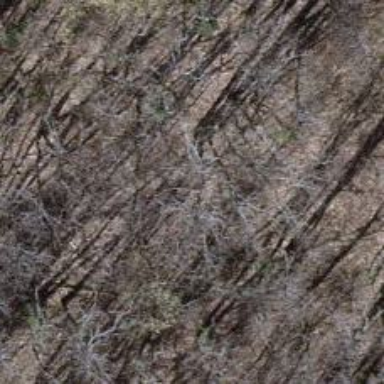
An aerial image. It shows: Path on the ground.